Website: slack
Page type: billing-address
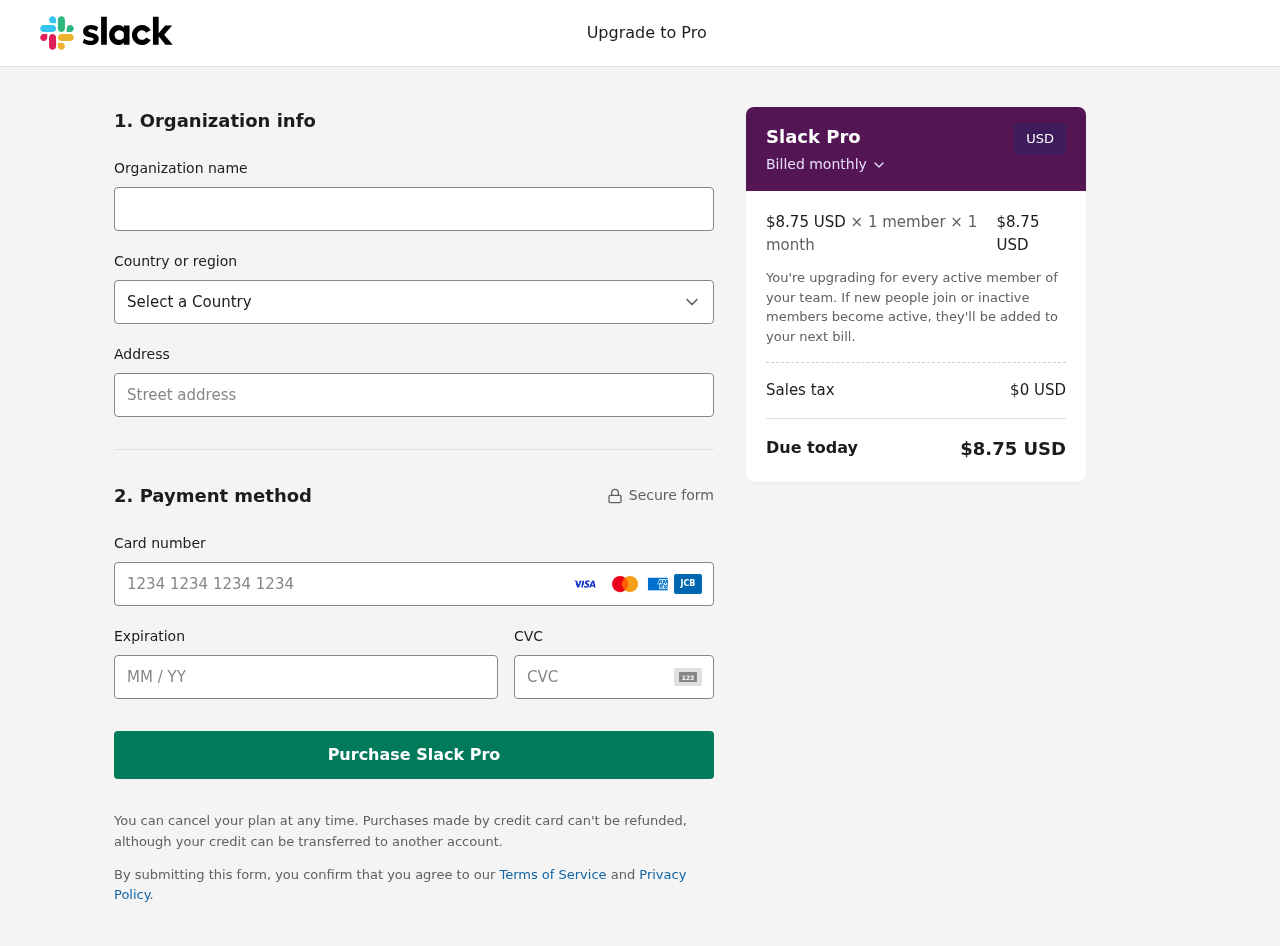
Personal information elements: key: PII_CARD_CVV
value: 831
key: PII_CARD_EXPIRY
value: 01/30
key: PII_CARD_NUMBER
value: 2256 6126 1512 8195
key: PII_COUNTRY
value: United States
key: PII_STREET
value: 334 Gardner Overpass
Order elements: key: ORDER_PRICE_PER_MEMBER
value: $8.75 USD
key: ORDER_MEMBER_COUNT
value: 1
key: ORDER_MONTH_COUNT
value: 1
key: ORDER_SUBTOTAL
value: $8.75 USD
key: ORDER_TAX
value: $0
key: ORDER_TOTAL
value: $8.75 USD